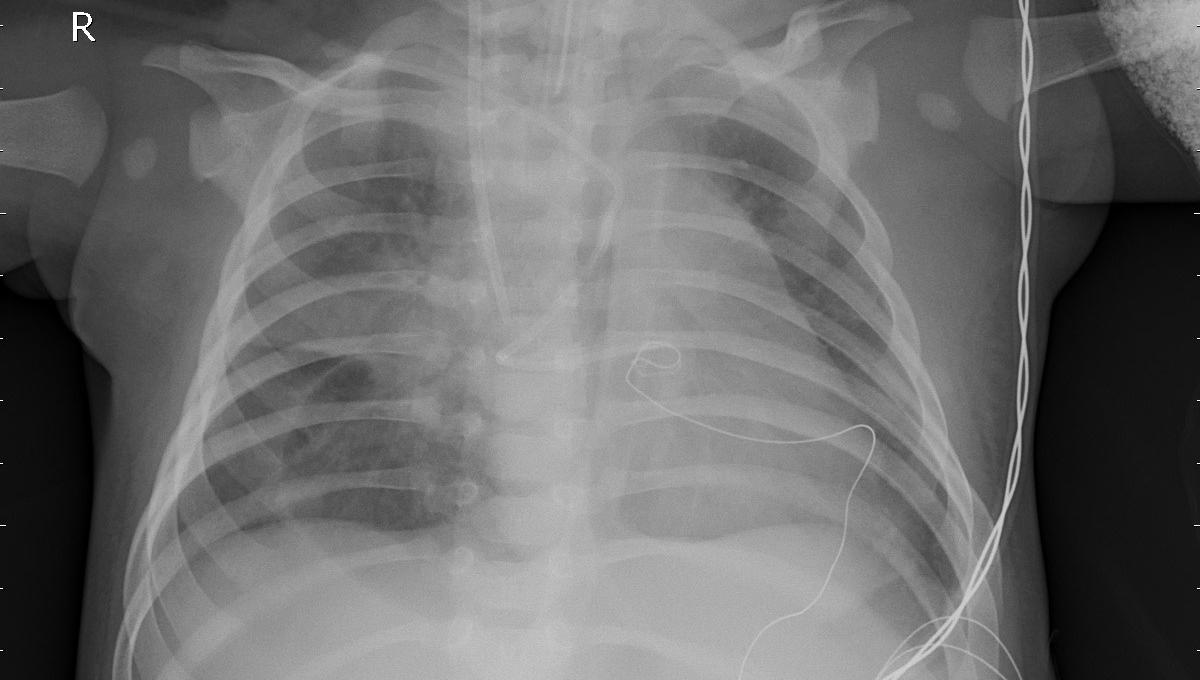
Diagnosis: PNEUMONIA